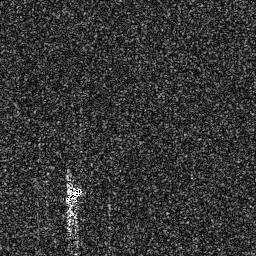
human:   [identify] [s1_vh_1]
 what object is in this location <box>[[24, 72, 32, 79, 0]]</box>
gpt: <ref>1 small ship at the bottom left</ref>